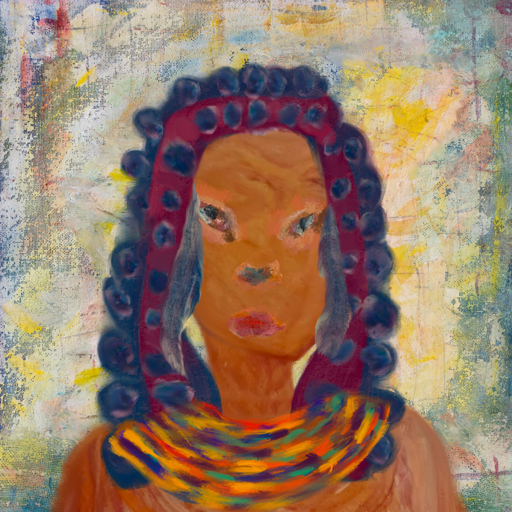
Background: Irani, Head And Neck Front: Pious_Lady, Face Front: Boggyland, Bust: Pious_Lady, Hair Front: Hill_Girl, Head Accessory: Blank, Second Necklace: An_Impression_2, Necklace: Blank, Baby: Blank